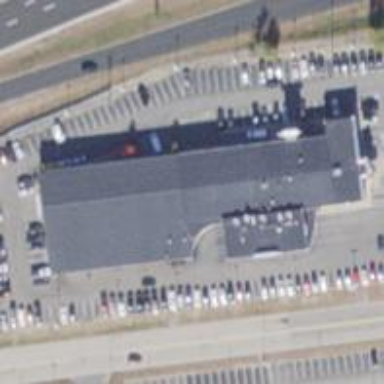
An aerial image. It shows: Building that houses car shop.